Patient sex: M
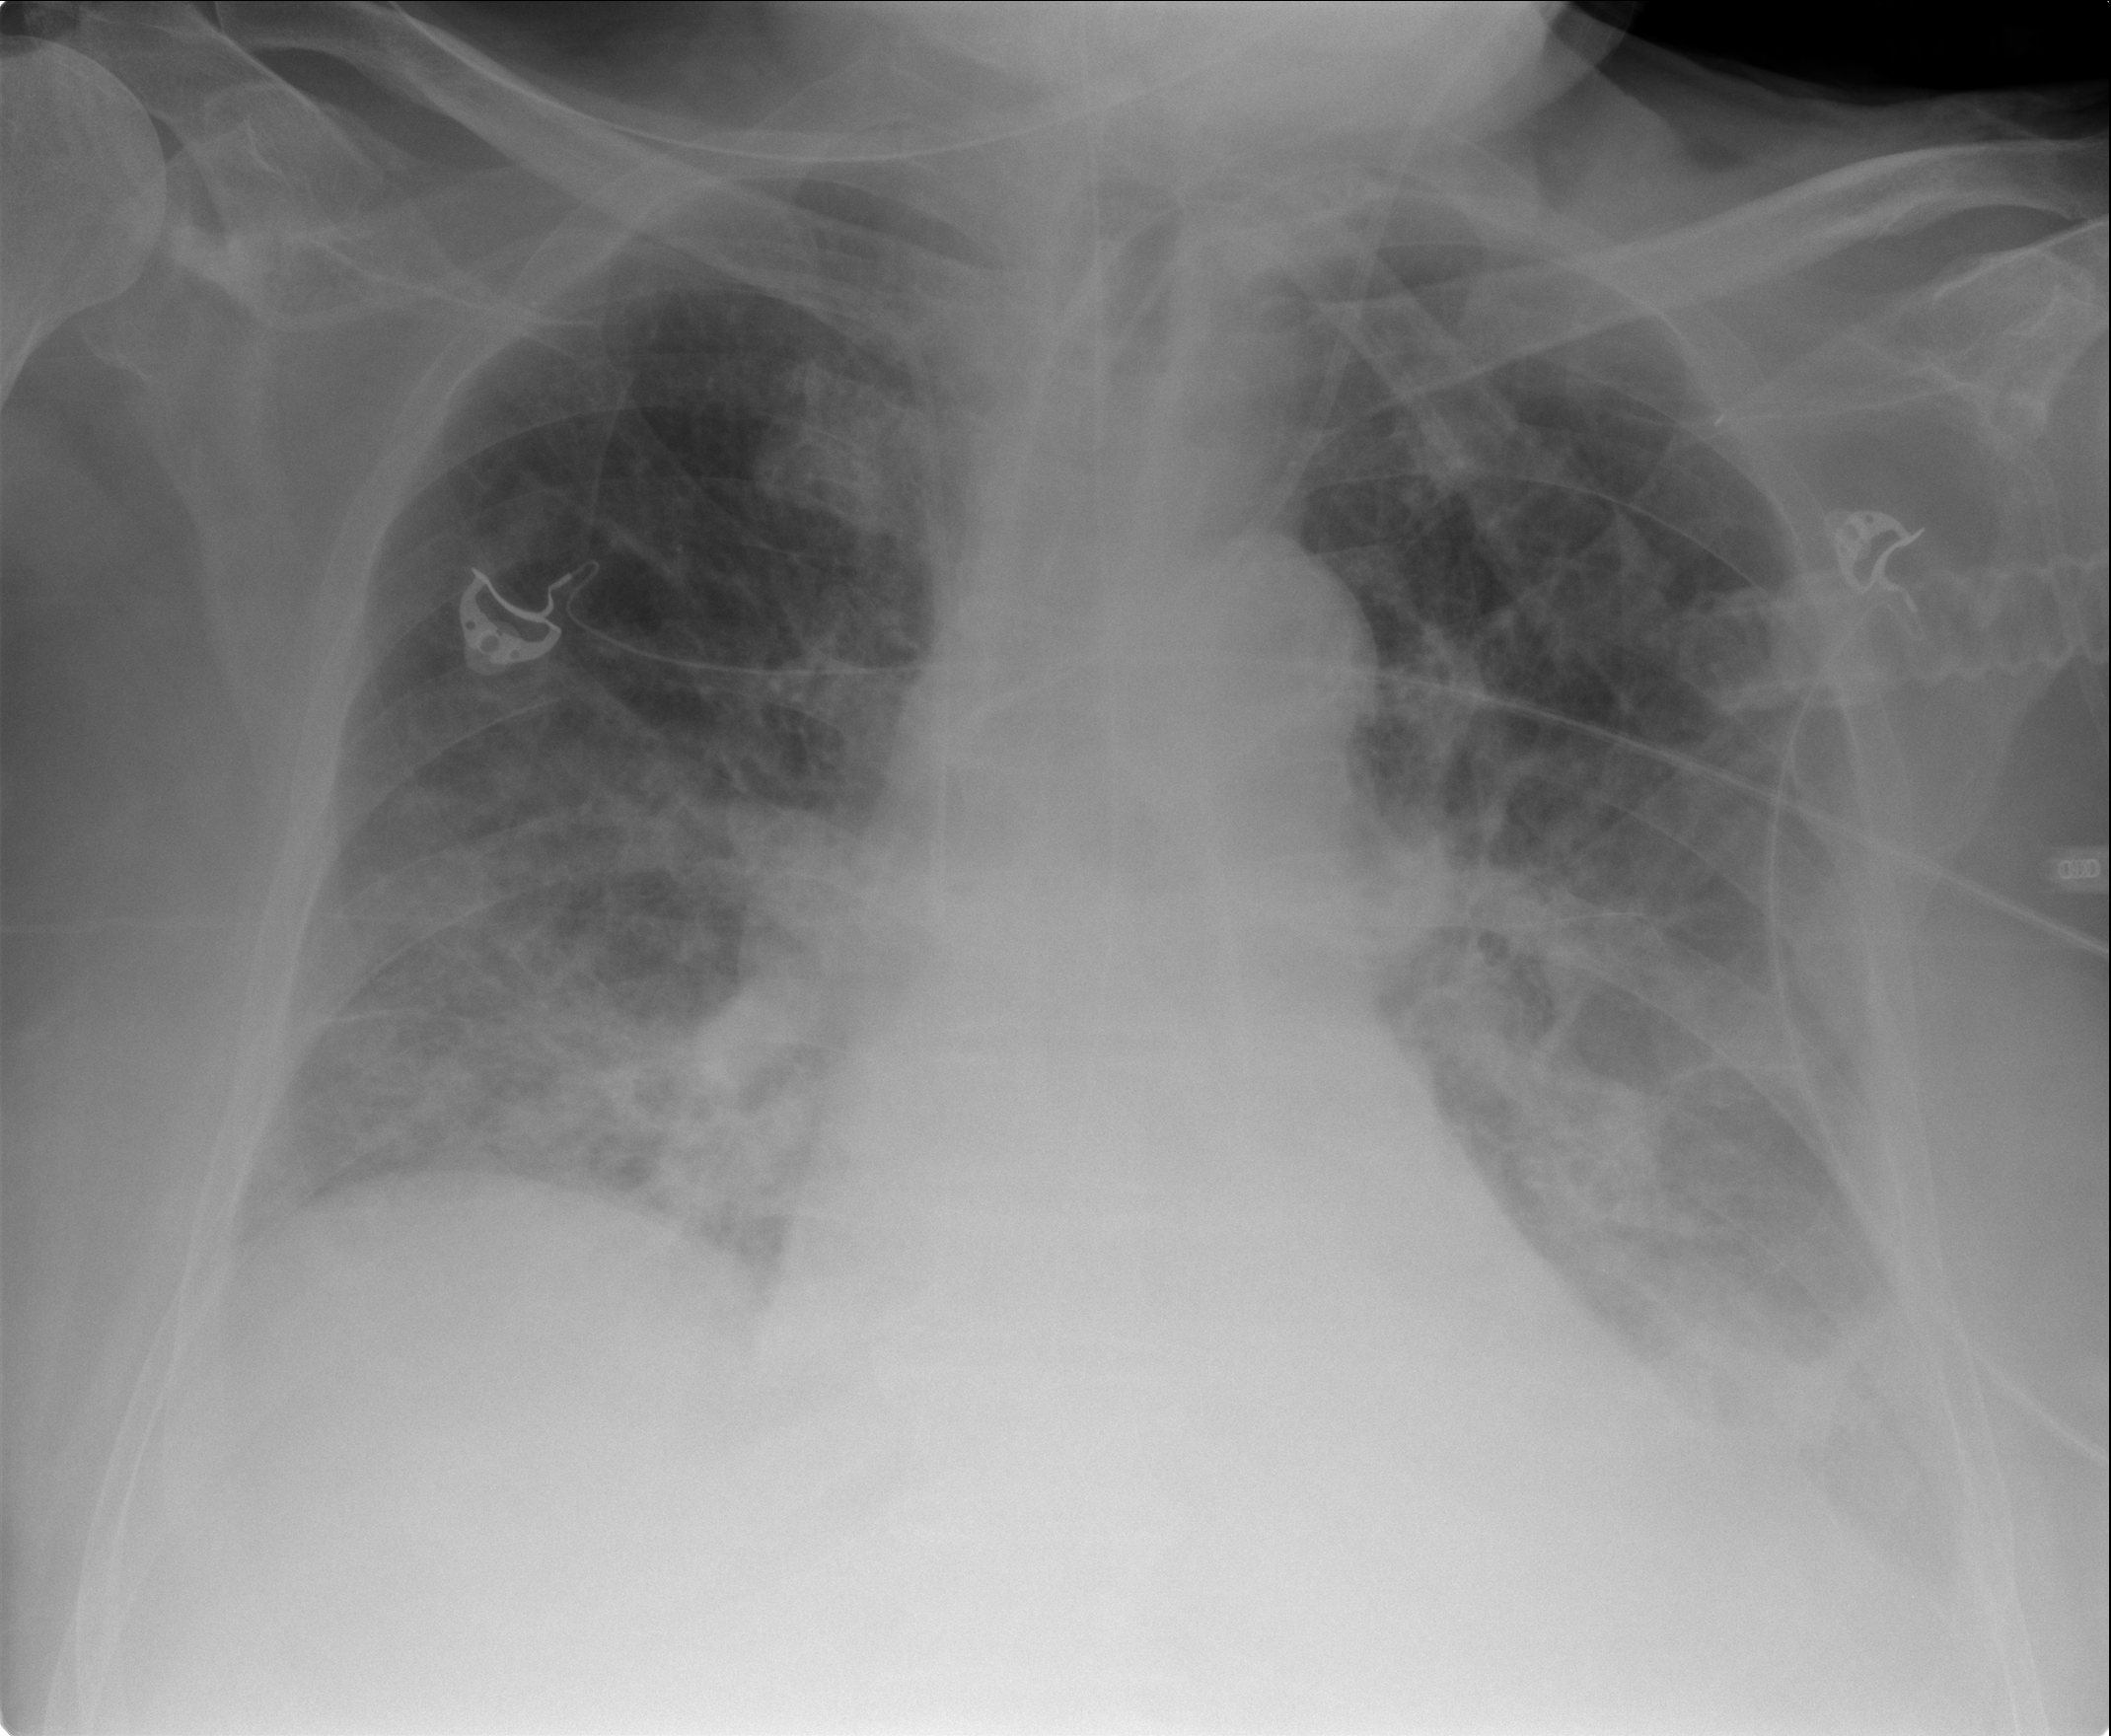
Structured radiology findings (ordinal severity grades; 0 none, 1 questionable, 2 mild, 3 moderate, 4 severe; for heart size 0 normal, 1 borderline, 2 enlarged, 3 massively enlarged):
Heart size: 2
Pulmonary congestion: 3
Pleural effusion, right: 3
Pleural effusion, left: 3
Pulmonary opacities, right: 3
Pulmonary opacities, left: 3
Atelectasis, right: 3
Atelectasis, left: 3